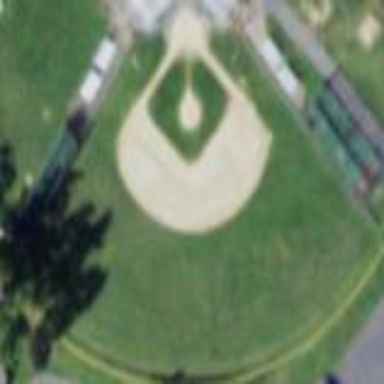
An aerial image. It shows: Baseball pitch for leisure land.